Question: I am interested in visualizing <URL> data.
Here we are talking about 2D/<URL>:
- <URL>
## Example

---
We have used some tools previously, such as:
- <URL>
What another tools (preferably open source) would you suggest for that purpose nowadays?
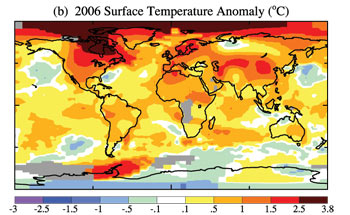
Answer: I know you mentioned GrADS, but it was the tool I used mostly for development of weather products, a little more intuitive and resource friendly than IDV when I coded, and generally pretty good rate of development. You mentioned Open Source... did you know there is an OpenGrADS (<URL>? Most friends involved in weather product development use a combination of GrADS\OpenGrADS for much of their work. But I agree it doesn't produce knock-your-socks-off graphics.
Another commonly used free program is Gempak, another Unidata product, which really seems to be becoming outdated in my personal opinion).
And then you can talk high end graphics, you're going to pay more. <URL> is a great video of Katrina that was produced by someone I knew using Amira. According to Wikipedia, you're looking at
"" Ouch!